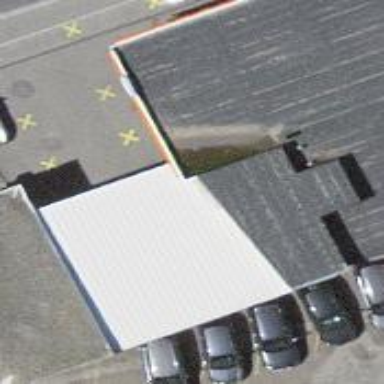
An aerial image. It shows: Car wash facility.